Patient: sex F, age 74
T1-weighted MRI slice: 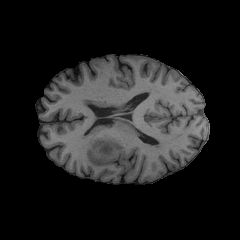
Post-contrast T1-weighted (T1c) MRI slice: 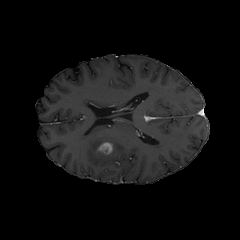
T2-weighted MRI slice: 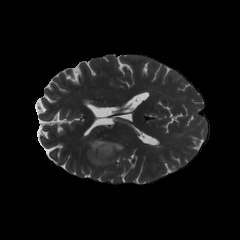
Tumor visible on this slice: yes
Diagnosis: Glioblastoma, IDH-wildtype
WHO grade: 4